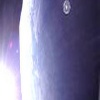
Label: sunburn